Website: bh-photo
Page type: store-pickup
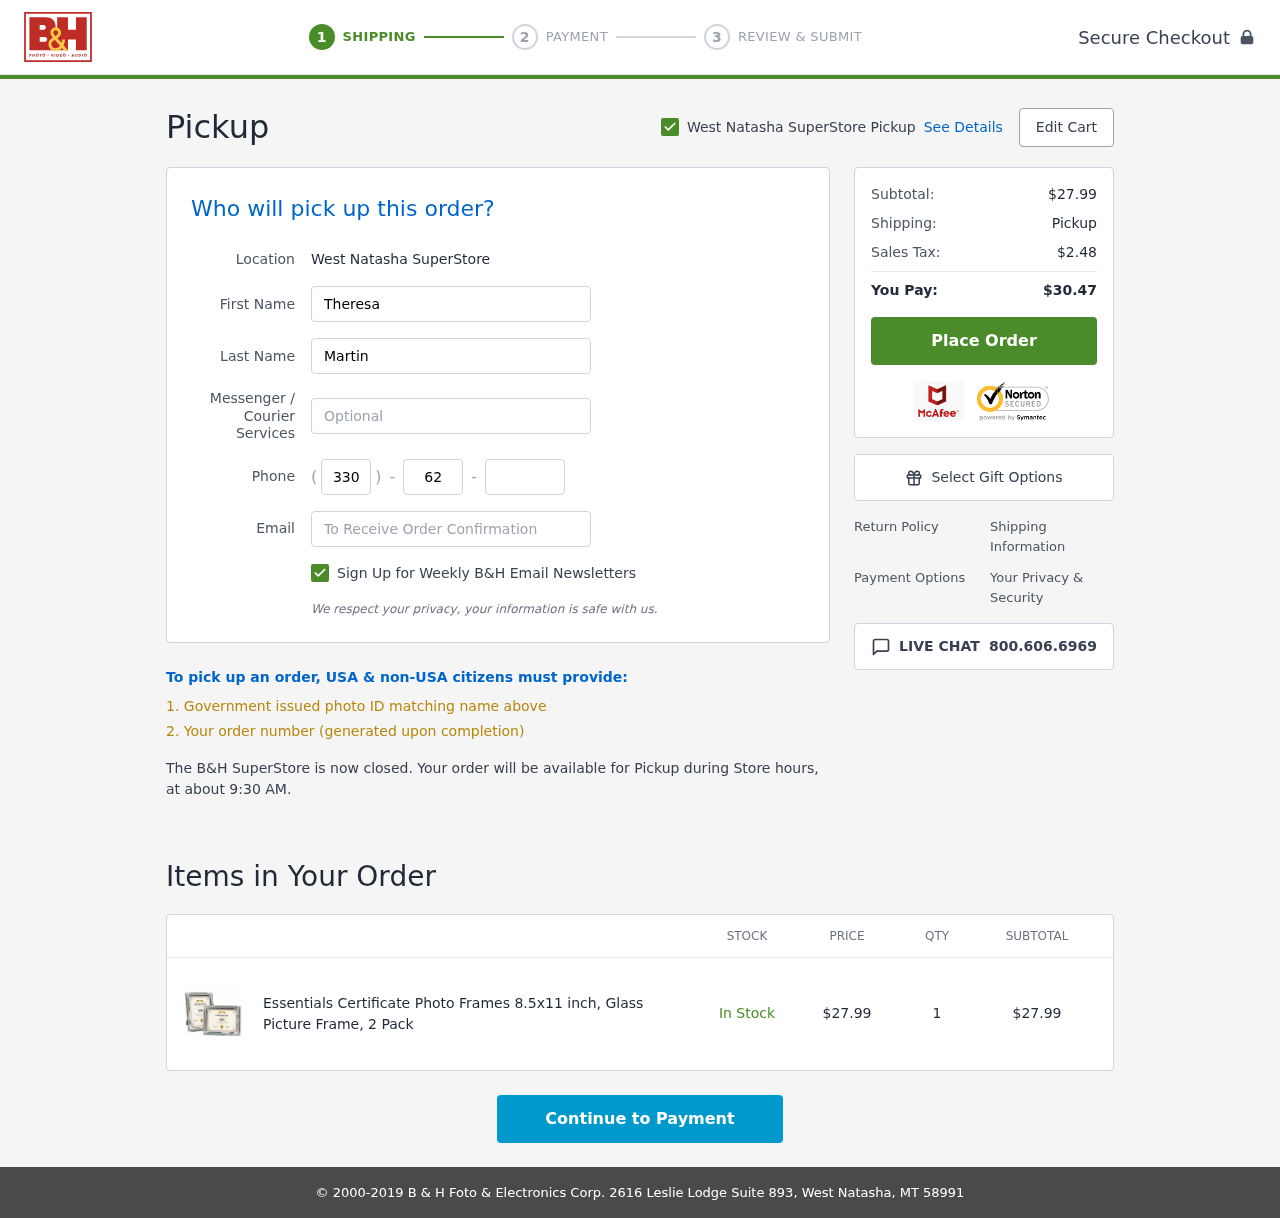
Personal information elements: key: PII_EMAIL
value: theresa_martin@gmail.com
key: PII_FIRSTNAME
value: Theresa
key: PII_LASTNAME
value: Martin
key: PII_LOCATION1_CITY
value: West Natasha SuperStore Pickup
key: PII_LOCATION1_CITY
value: West Natasha SuperStore
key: PII_PHONE_AREA
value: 330
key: PII_PHONE_PREFIX
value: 622
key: PII_PHONE_SUFFIX
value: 7321
Product elements: key: PRODUCT1_NAME
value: Essentials Certificate Photo Frames 8.5x11 inch, Glass Picture Frame, 2 Pack
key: PRODUCT1_PRICE
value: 27.99
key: PRODUCT1_QUANTITY
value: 1
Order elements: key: ORDER_SUBTOTAL
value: $27.99
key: ORDER_TAX
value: $2.48
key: ORDER_TOTAL
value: $30.47